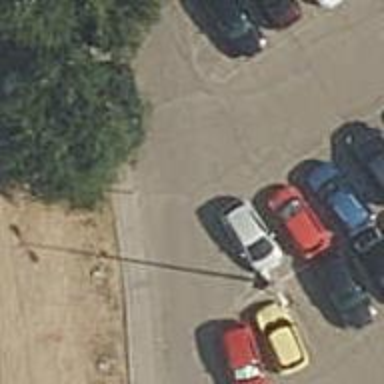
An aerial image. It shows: Road serving as parking aisle.